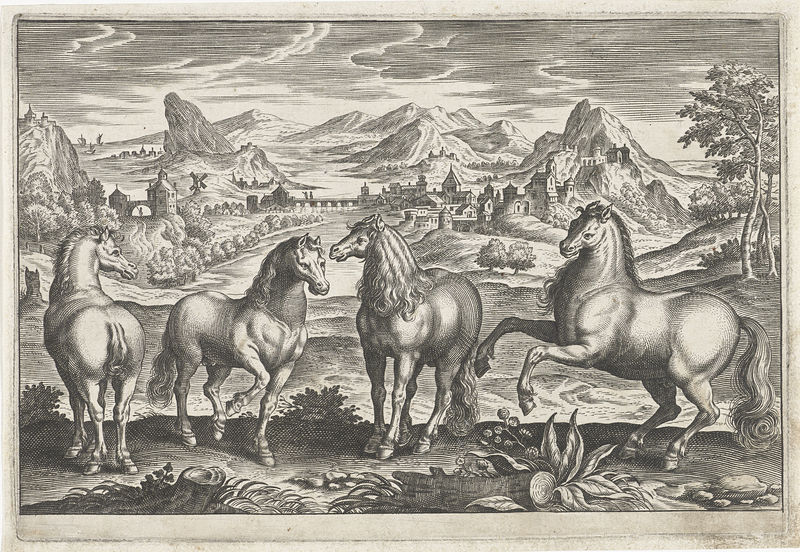
Titel: Paarden
Künstler: Adriaen Collaert
Standort: Amsterdam
Institution: Rijksmuseum
Schlagwörter: fleurs, gravure, nature, paysage, horizon, cheval, chevaux, montagnes, ville, sabots, nuages, arbres, plantes, végétation, crinière